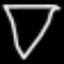
Label: diamond